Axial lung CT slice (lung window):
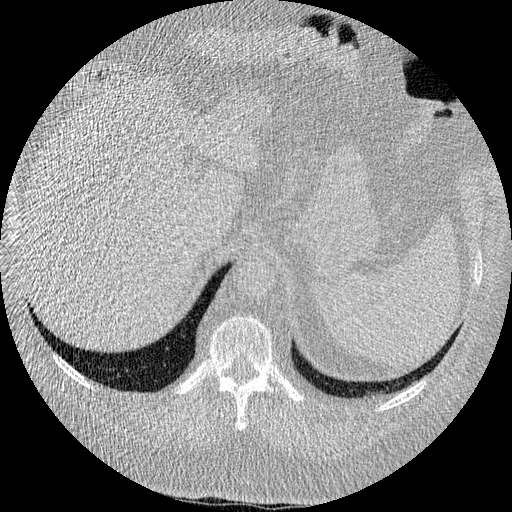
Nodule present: no